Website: walmart
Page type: billing-address
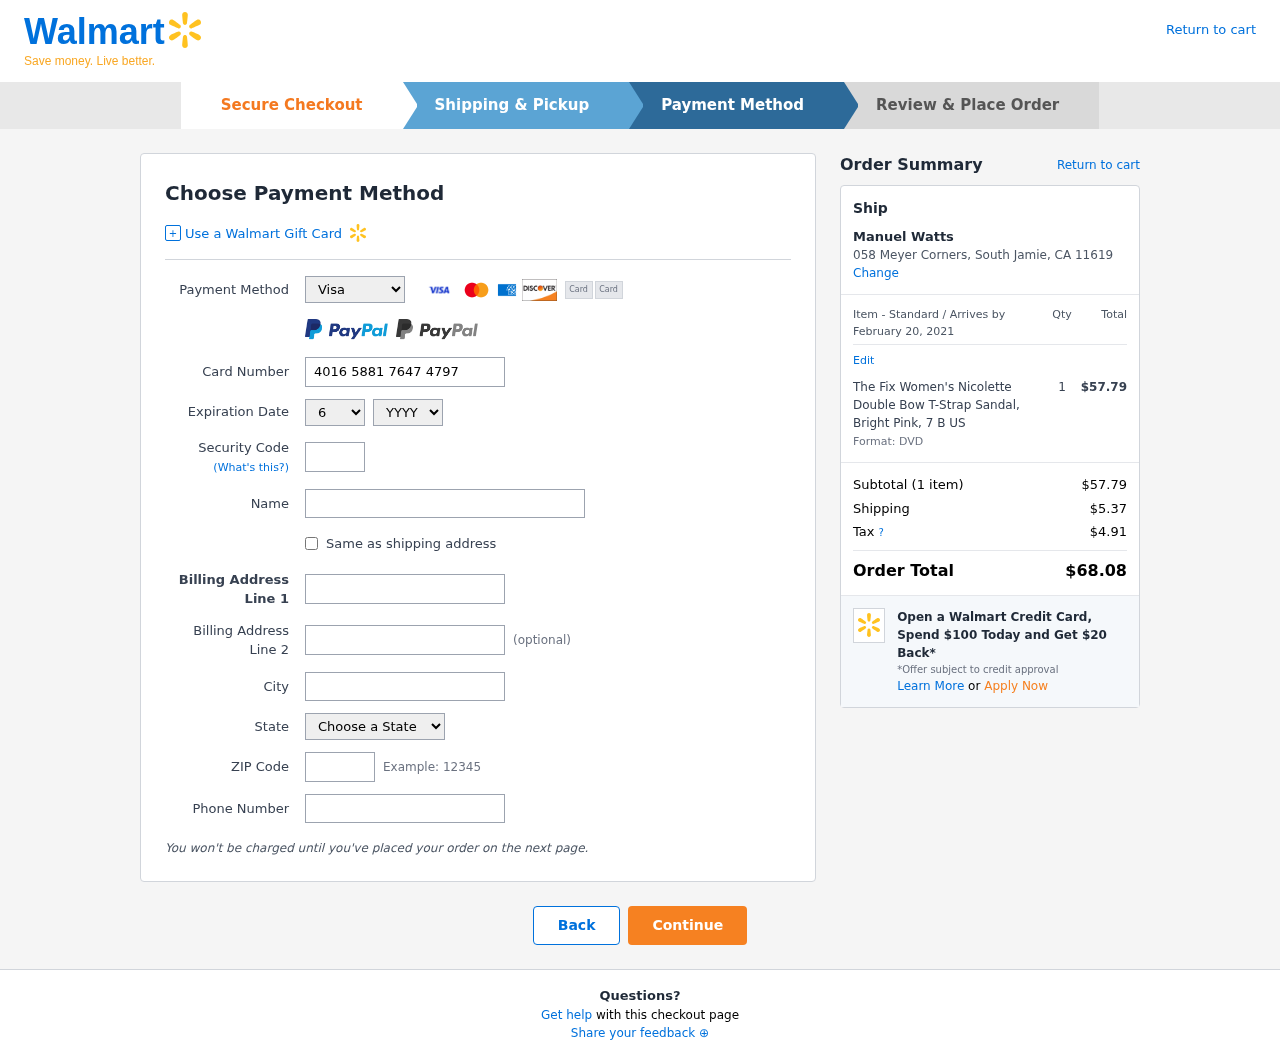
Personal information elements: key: PII_CARD_CVV
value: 840
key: PII_CARD_EXPIRY_MONTH
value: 06
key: PII_CARD_EXPIRY_YEAR
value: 27
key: PII_CARD_NUMBER
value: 4016 5881 7647 4797
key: PII_CARD_TYPE
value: Visa
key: PII_CITY
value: South Jamie
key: PII_CITY_STATE_ZIP
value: South Jamie, CA 11619
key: PII_FULLNAME
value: Manuel Watts
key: PII_PHONE
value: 8483643066
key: PII_POSTCODE
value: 11619
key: PII_STATE
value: California
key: PII_STREET
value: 058 Meyer Corners
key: PII_FULLNAME2
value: Manuel Watts
Product elements: key: PRODUCT1_NAME
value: The Fix Women's Nicolette Double Bow T-Strap Sandal, Bright Pink, 7 B US
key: PRODUCT1_PRICE
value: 57.79
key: PRODUCT1_QUANTITY
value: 1
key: PRODUCT1_DESC
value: Format: DVD
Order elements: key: ORDER_DELIVERY_DATE
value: February 20, 2021
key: ORDER_NUM_ITEMS
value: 1
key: ORDER_SUBTOTAL
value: $57.79
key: ORDER_SHIPPING_COST
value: $5.37
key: ORDER_TAX
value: $4.91
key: ORDER_TOTAL
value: $68.08